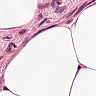
Metastatic tissue present: no